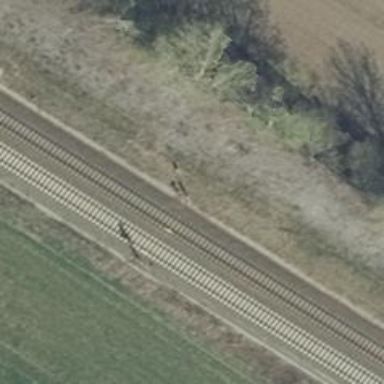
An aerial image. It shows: Railway signal.